Question: I made a simple Java Google AppEngine application called Guestbook in Eclipse 3.7 and am trying to run it. However, I am encountering an error that lacks a quick fix:
'''
Description Resource Path Location Type
Java compiler level does not match the version of the installed Java project facet.
Guestbook Unknown Faceted Project Problem (Java Version Mismatch)
'''
I tried navigating to to change my project facet. However, I could not find a setting that dealt with "facet."

What does "installed Java project facet" mean, and how do I fix this?
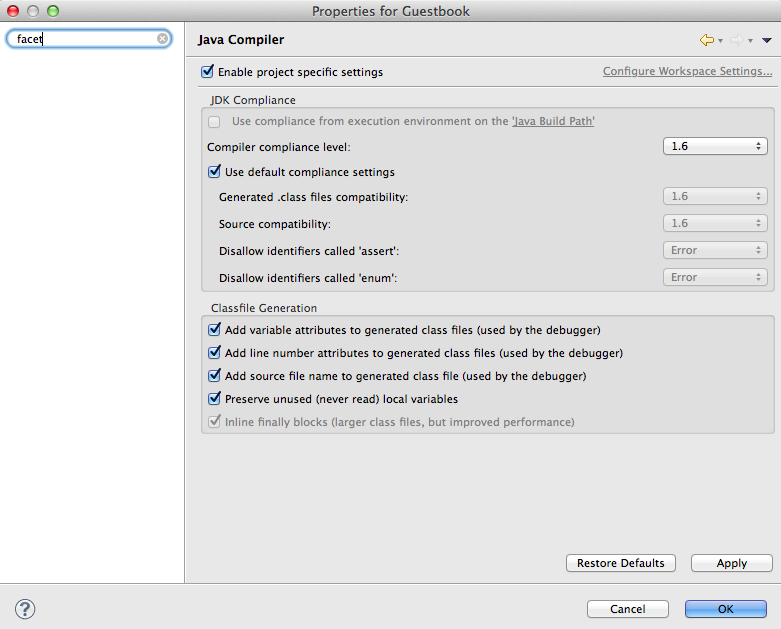
Answer: You can see your facets via Right click on your project->properties->Project Facets,
Here you can see my facets for an example web application:

I think your facet does not match with the installed one. I'm suspicious that facet is at version 1.5. Please check it.
Add-on:Open the Navigator view, expand the .settings folder, open the file org.eclipse.wst.common.project.facet.core.xml and manually set the Java version to 1.6.